Question: ### my question :
here is a List like :
'''
var list = "{{data1.id}},{{data1.value}},{{data2.name}},{{data2.value}} ".Split(',');
'''
<URL>
i expect to get a 'Dictionary<string,IEnumerable<string>>' data like :
'''
var results = new Dictionary<string, IEnumerable<string>>()
{
{"data1",new[]{"id","value"}},
{"data2",new[]{"name","value"}},
};
'''
### what i have tried :
'''
var regex = new Regex("{{*.*}}");
foreach (var e in list)
{
var match = regex.Matches(e);
}
'''
i can use regex to get match data,but i have no idea about how to get the key 'data1' and value 'id'

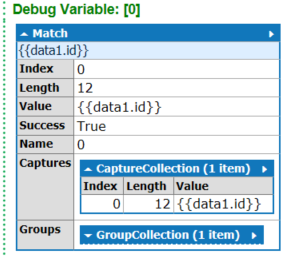
Answer: You could Regex for splitting and Linq to process the result. For example,
'''
var result = list.Select(x=> Regex.Match(x,@"{{(?<Key>\w+)\.(?<Value>\w+)}}"))
.Select(m=>new {Key = m.Groups["Key"].Value,Value=m.Groups["Value"].Value})
.GroupBy(x=>x.Key)
.Select(x=> new KeyValuePair<string,IEnumerable<string>>(x.Key,x.Select(c=>c.Value)));
'''
Output
<URL>